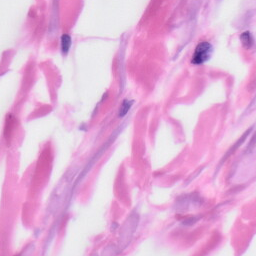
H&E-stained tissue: Skin